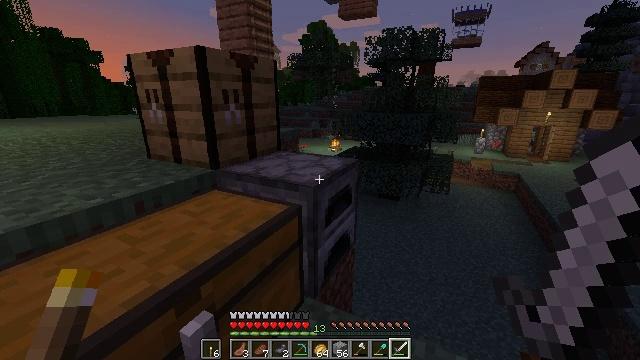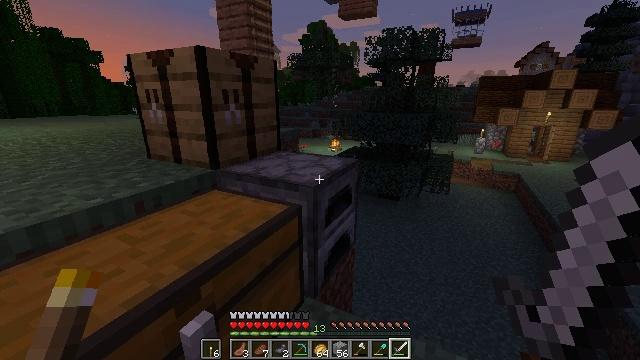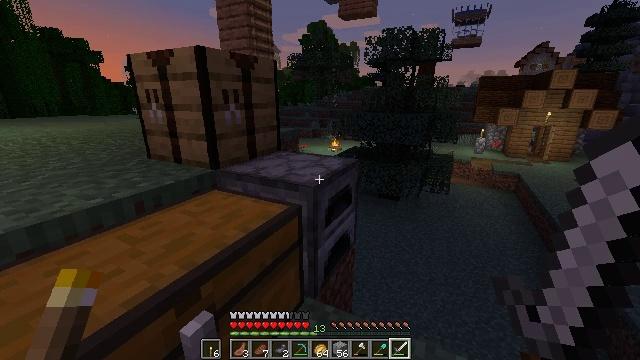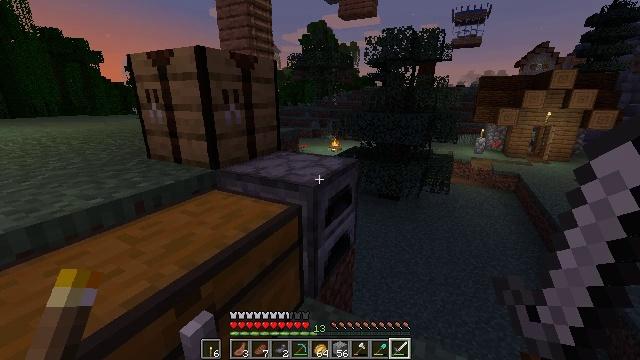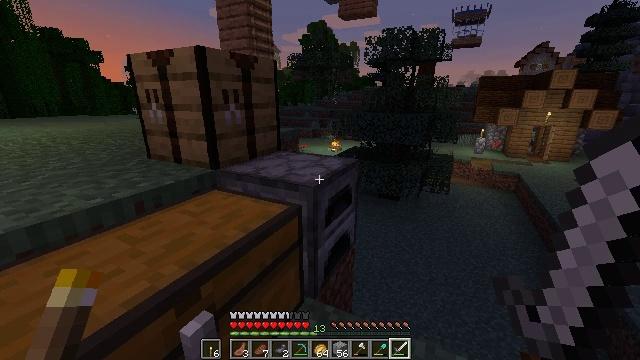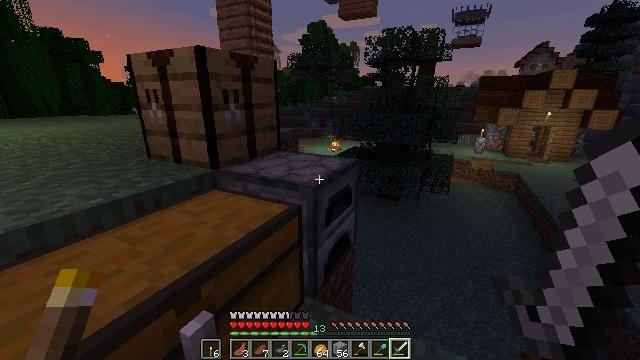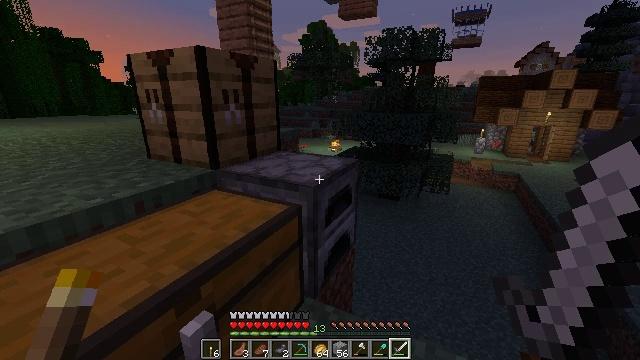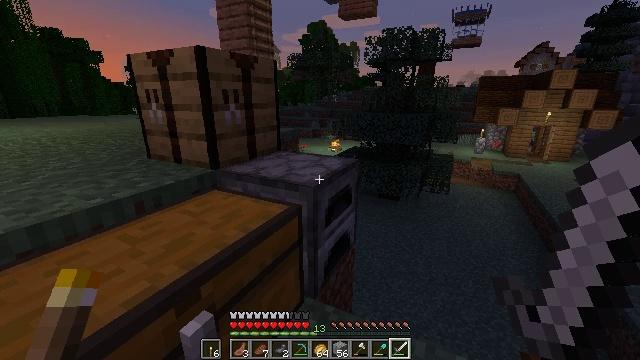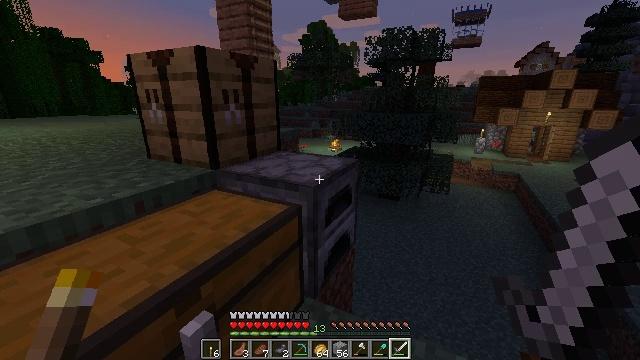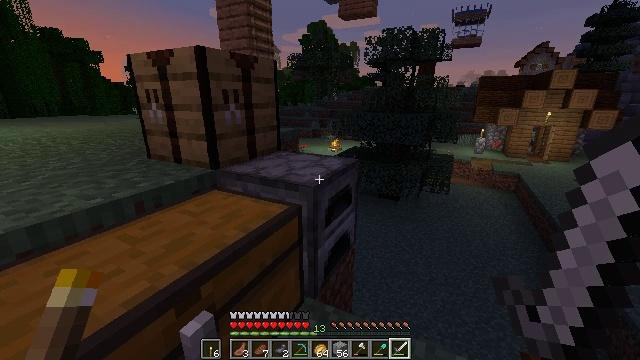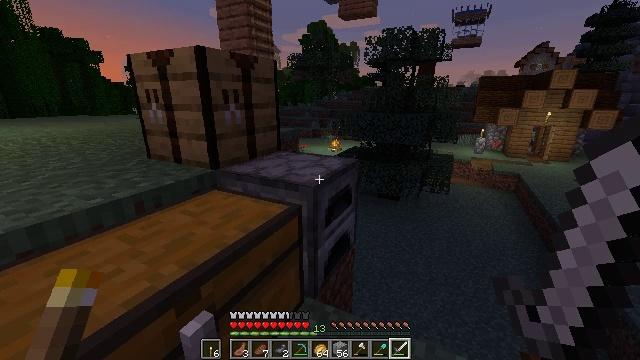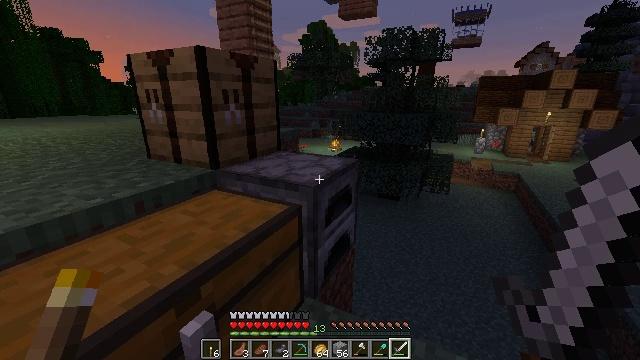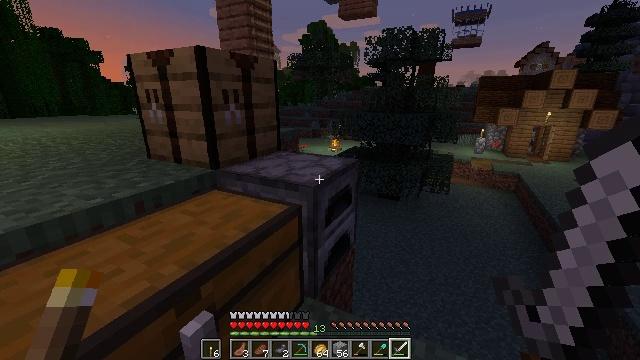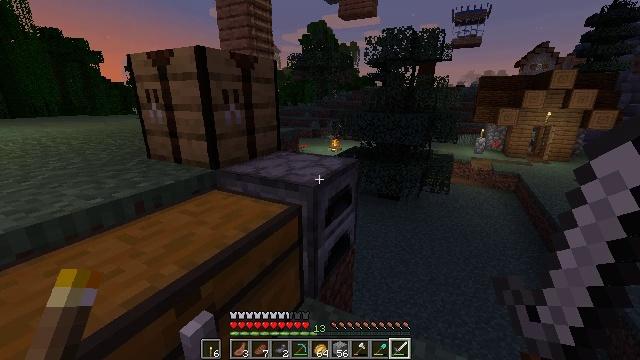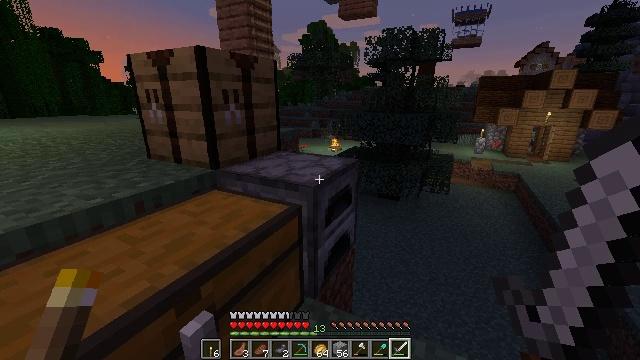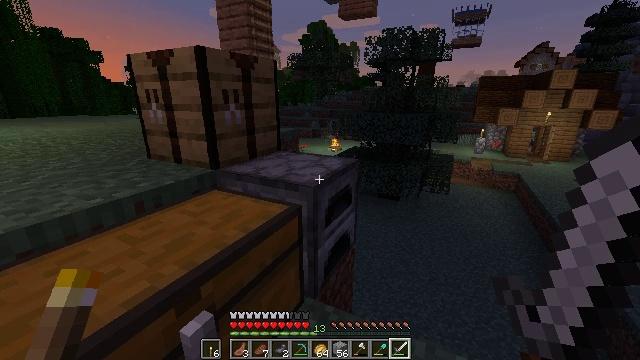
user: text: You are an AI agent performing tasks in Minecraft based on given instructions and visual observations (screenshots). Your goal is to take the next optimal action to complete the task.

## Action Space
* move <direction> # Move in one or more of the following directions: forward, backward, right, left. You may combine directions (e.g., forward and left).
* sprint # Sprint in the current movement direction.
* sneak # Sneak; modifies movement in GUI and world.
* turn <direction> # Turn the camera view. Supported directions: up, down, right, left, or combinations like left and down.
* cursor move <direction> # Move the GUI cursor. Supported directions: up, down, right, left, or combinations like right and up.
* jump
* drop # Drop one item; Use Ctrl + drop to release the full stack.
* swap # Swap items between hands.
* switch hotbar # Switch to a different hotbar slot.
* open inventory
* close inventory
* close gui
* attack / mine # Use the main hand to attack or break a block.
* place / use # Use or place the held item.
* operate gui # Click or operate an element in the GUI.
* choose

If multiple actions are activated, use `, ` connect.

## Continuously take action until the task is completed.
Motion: motion action
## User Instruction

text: Use right equipment to gather melon.
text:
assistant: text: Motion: no_op
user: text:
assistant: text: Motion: no_op
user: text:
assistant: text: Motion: no_op
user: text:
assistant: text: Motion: no_op
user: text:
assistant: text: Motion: no_op
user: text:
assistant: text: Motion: no_op
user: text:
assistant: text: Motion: no_op
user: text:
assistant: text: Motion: no_op
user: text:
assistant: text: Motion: no_op
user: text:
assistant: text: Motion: no_op
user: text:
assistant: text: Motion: no_op
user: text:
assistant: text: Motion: no_op
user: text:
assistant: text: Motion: no_op
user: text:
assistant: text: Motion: no_op
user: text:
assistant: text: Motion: no_op
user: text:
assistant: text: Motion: no_op
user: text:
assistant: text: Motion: no_op
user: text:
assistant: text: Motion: no_op
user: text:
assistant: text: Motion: no_op
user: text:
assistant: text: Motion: no_op
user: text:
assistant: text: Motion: no_op
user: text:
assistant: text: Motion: no_op
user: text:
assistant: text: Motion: no_op
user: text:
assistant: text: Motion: no_op
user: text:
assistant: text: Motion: no_op
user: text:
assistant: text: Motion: no_op
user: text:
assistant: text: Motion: no_op
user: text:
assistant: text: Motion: no_op
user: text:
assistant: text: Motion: no_op
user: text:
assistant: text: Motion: no_op